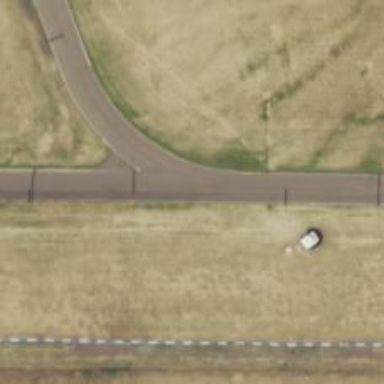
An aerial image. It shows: Asphalt raceway designed for motor sports.